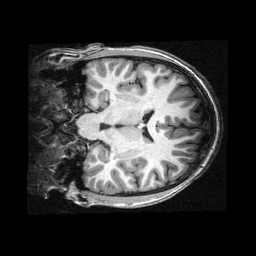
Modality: T1w
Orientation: coronal
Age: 10
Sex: male
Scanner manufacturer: siemens
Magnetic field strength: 3 T
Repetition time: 2.3 s
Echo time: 0.00336 s